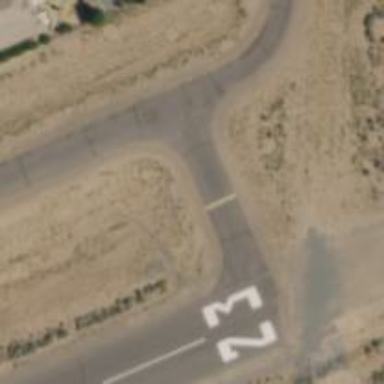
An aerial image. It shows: View of taxiway at the airport.